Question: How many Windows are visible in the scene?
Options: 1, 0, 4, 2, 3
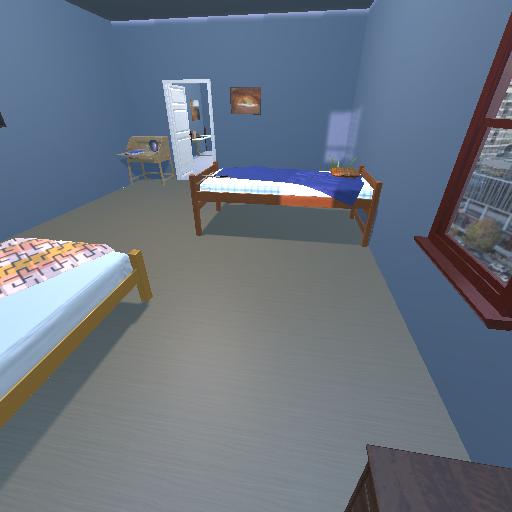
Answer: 1